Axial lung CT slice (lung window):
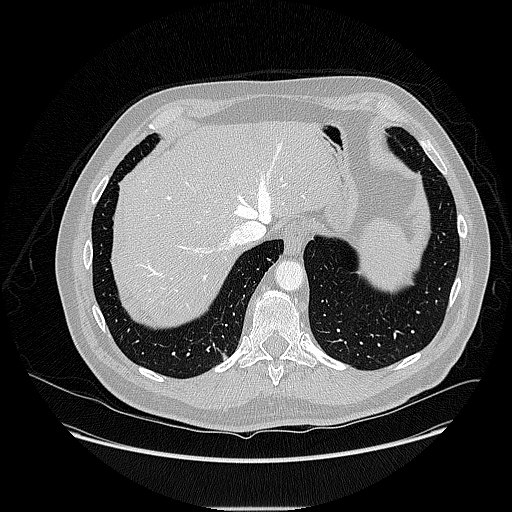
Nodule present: no